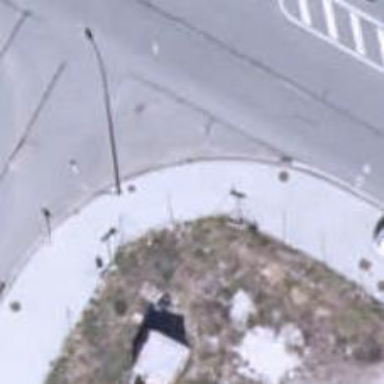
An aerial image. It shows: Sidewalk.